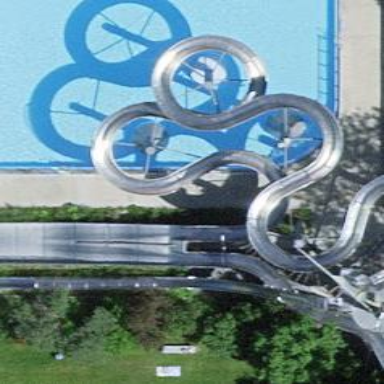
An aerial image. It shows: Water slide attraction.